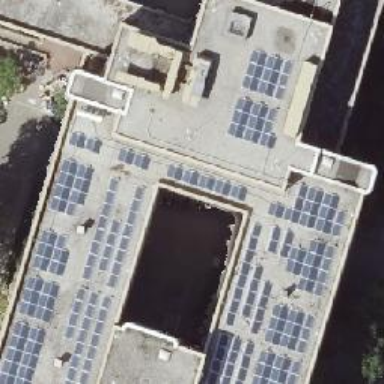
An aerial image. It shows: Solar power generator using photovoltaic method with solar photovoltaic panel types.